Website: macys
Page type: billing-address
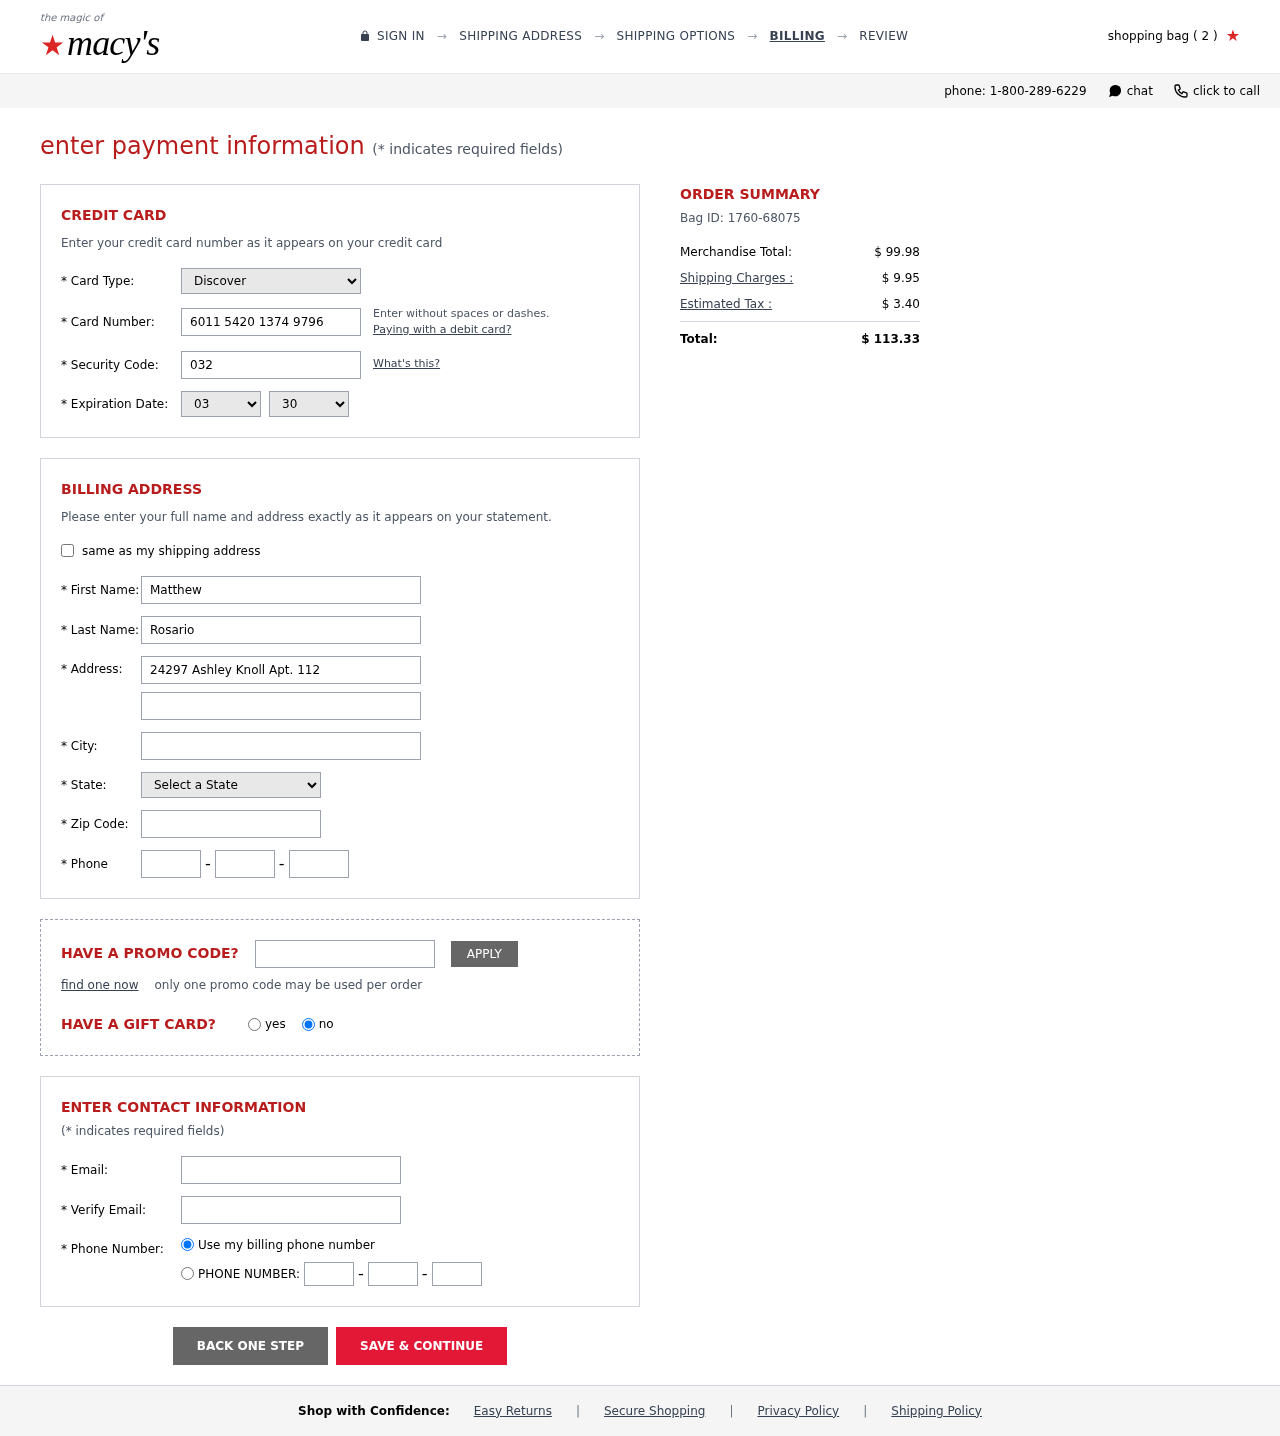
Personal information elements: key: PII_CARD_CVV
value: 032
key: PII_CARD_EXPIRY_MONTH
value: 03
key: PII_CARD_EXPIRY_YEAR
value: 30
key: PII_CARD_NUMBER
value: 6011 5420 1374 9796
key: PII_CARD_TYPE
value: Discover
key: PII_CITY
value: New Gary
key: PII_EMAIL
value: matthewrosario@yahoo.com
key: PII_FIRSTNAME
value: Matthew
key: PII_LASTNAME
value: Rosario
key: PII_PHONE_AREA
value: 623
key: PII_PHONE_PREFIX
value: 915
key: PII_PHONE_SUFFIX
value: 6178
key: PII_POSTCODE
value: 07414
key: PII_STATE_ABBR
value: HI
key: PII_STREET
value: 24297 Ashley Knoll Apt. 112
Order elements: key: ORDER_NUM_ITEMS
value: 2
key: ORDER_ID
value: Bag ID: 1760-68075
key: ORDER_SUBTOTAL
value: $ 99.98
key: ORDER_SHIPPING_COST
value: $ 9.95
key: ORDER_TAX
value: $ 3.40
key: ORDER_TOTAL
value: $ 113.33